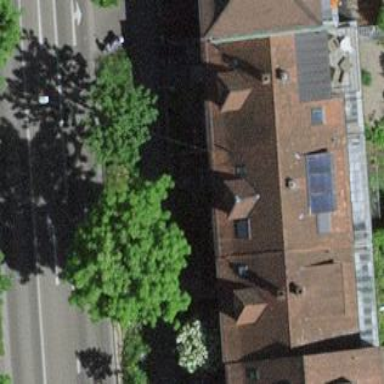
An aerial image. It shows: Terrace building.